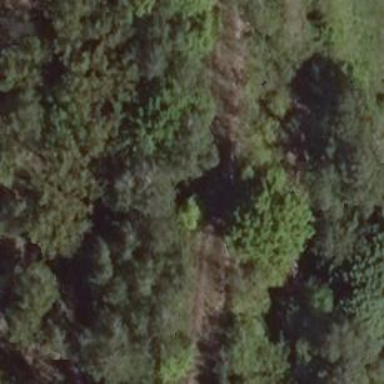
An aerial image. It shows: Abandoned railway.